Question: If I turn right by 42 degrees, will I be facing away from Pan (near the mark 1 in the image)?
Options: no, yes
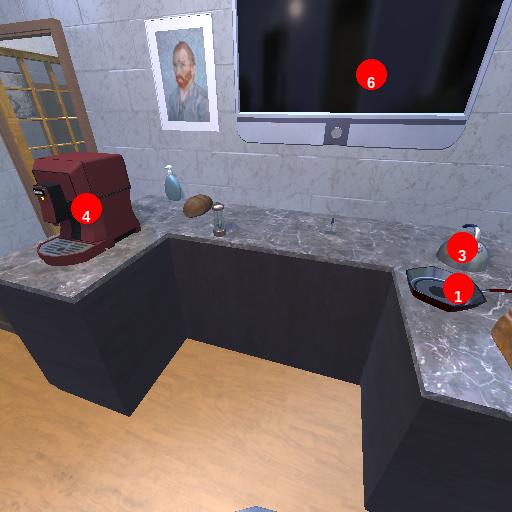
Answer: no